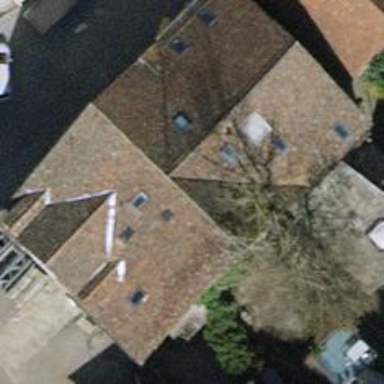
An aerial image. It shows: Building with tiled roof.